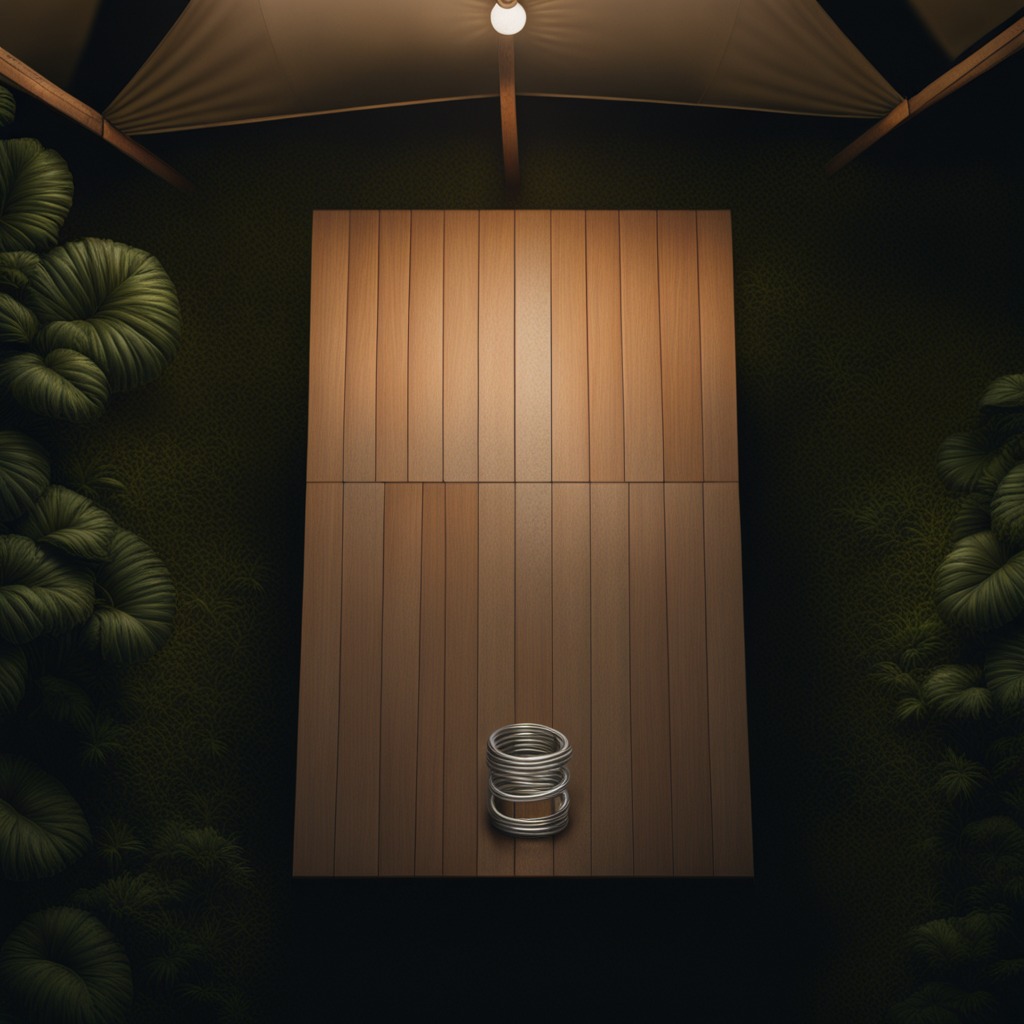
A coiled metal spring is lying on a clean wooden table inside a jungle field workshop tent at night.